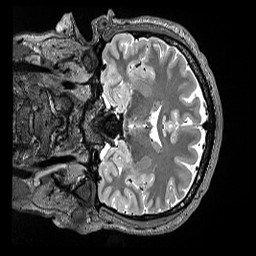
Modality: T2w
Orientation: coronal
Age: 29
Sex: male
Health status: ill
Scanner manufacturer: siemens
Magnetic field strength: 3 T
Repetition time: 3.2 s
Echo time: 0.564 s